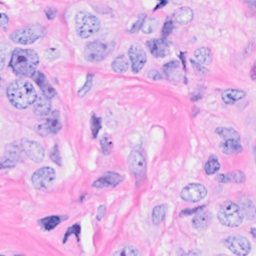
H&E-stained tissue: Breast